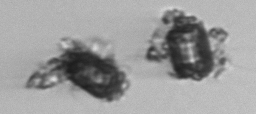
Label: Thalassiosira_TAG_external_detritus